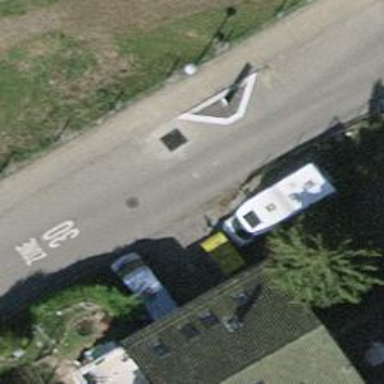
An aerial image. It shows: Traffic calming feature called choker.